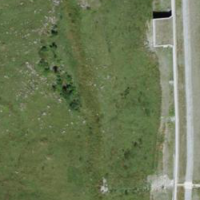
EUNIS habitat code: 26
Species observed at this site:
Bartsia alpina